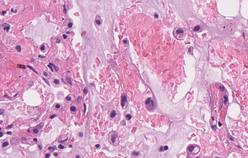
Tumor epithelial tissue: no
Tumor-associated stroma tissue: no
Normal tissue: yes